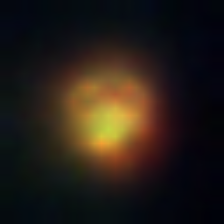
Taxon: NanoPlankton
Group: Other